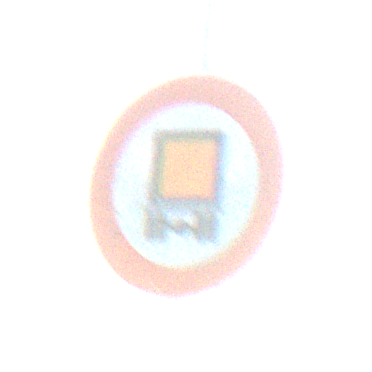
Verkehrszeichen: VerbotKennzeichnungspflichtigeKraftfahrzeugeGefaehrlicheGueter
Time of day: SunriseSunset
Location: Outdoor (RoadRail)
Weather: Clear
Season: NotSpecified
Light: Natural